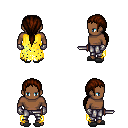
a pixel art fantasy rpg character, male body template, human, dark skin, yellow tattered cape, metal pants, brown ponytail hairstyle, metal gloves, gray slippers, dagger, four views (front, back, left, right), 2x2 character sprite sheet, small pixel art, hard edges, no anti-aliasing